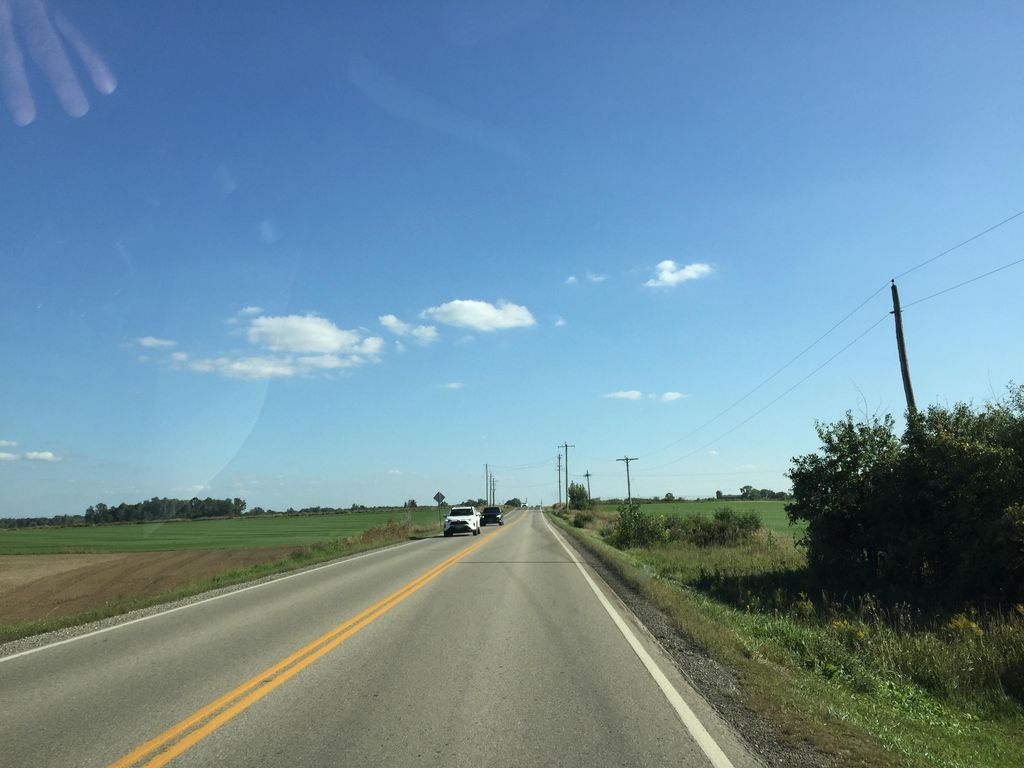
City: kitchener-waterloo